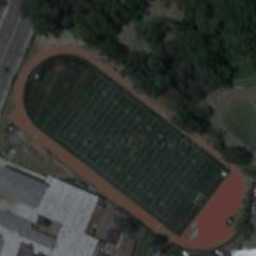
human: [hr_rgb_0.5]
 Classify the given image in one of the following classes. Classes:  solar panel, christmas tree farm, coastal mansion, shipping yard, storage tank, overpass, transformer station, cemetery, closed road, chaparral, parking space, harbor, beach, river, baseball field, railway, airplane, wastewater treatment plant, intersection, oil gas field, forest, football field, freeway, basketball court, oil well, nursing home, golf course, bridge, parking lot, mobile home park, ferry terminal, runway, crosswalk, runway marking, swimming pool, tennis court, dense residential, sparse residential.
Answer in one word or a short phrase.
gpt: football field